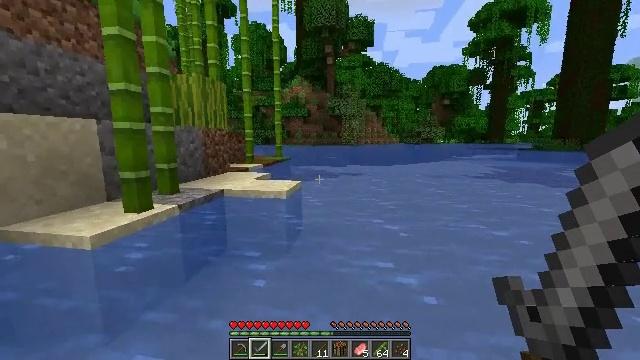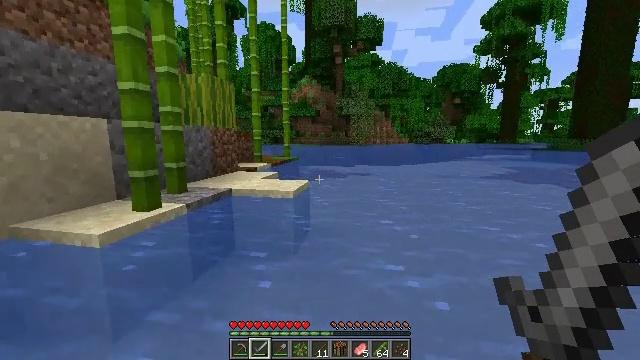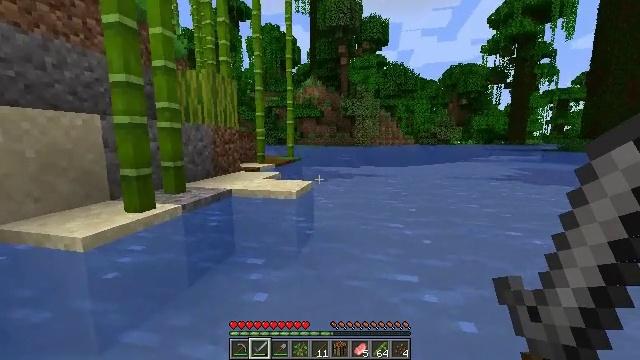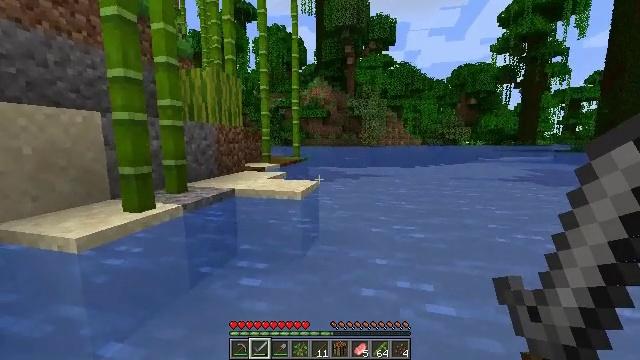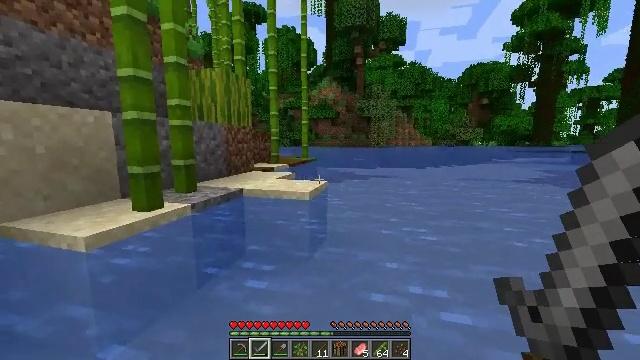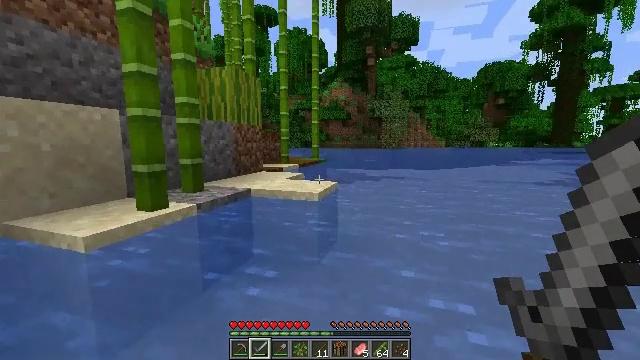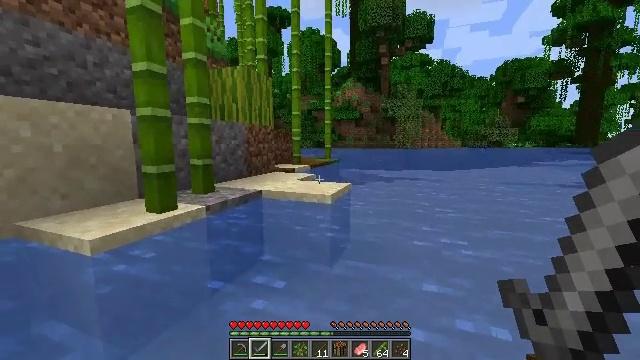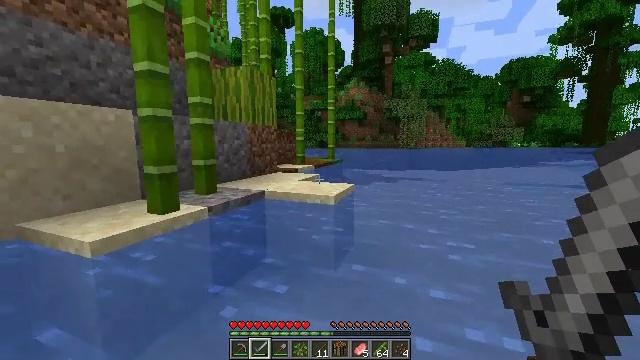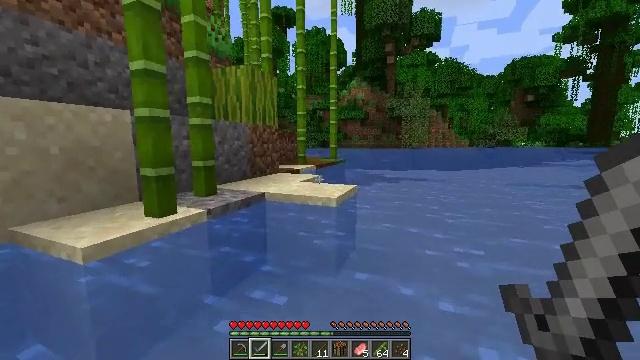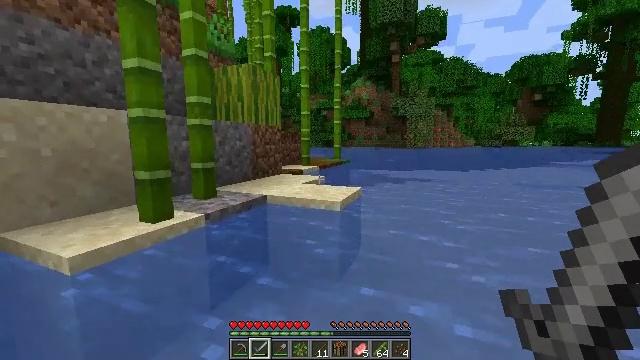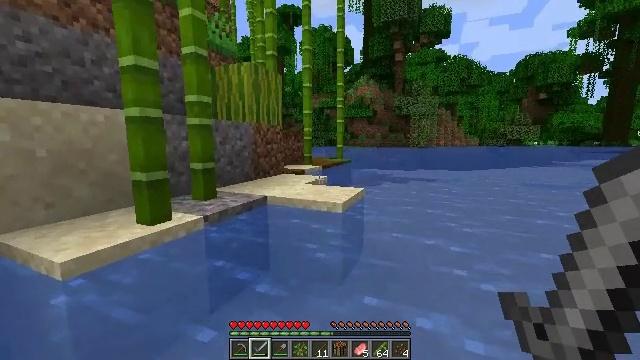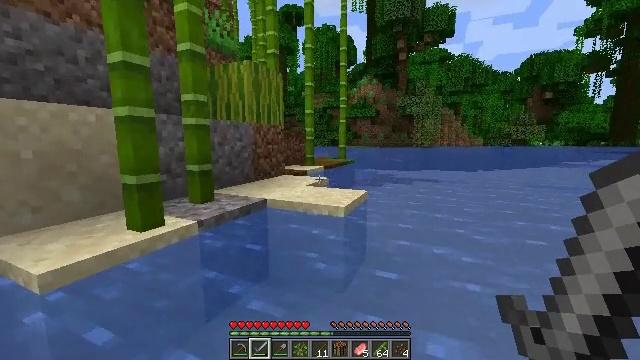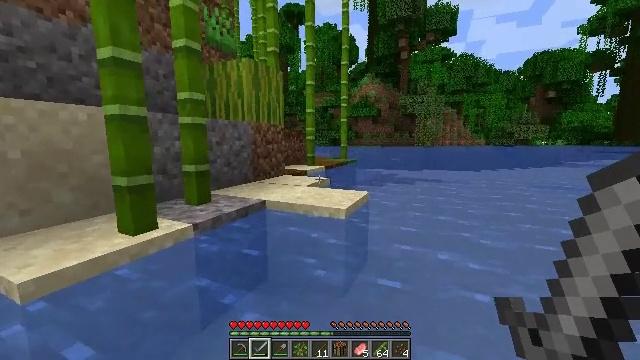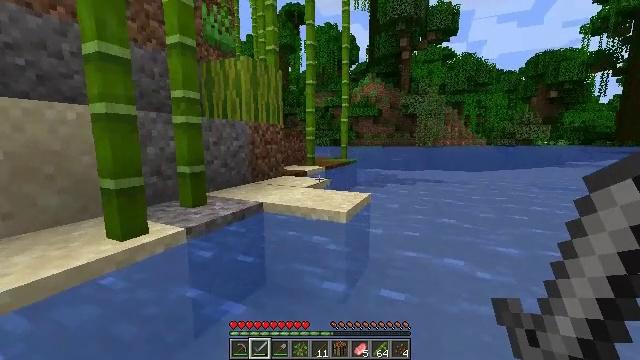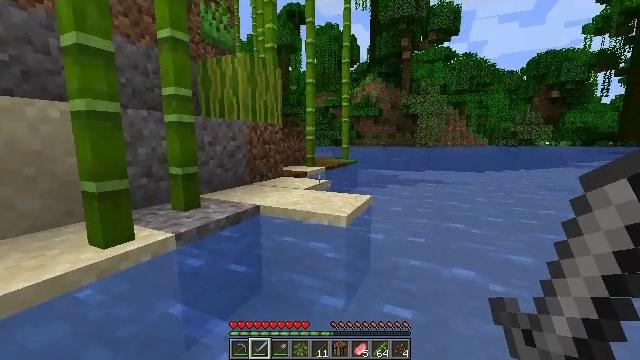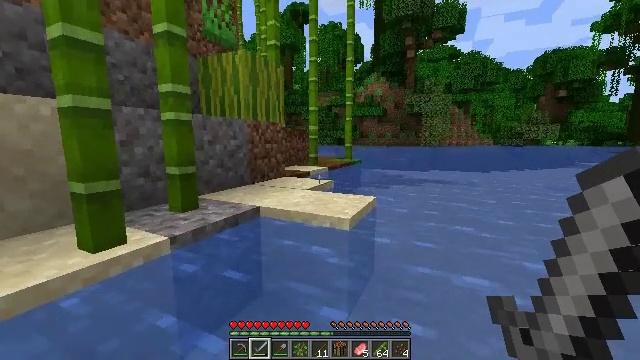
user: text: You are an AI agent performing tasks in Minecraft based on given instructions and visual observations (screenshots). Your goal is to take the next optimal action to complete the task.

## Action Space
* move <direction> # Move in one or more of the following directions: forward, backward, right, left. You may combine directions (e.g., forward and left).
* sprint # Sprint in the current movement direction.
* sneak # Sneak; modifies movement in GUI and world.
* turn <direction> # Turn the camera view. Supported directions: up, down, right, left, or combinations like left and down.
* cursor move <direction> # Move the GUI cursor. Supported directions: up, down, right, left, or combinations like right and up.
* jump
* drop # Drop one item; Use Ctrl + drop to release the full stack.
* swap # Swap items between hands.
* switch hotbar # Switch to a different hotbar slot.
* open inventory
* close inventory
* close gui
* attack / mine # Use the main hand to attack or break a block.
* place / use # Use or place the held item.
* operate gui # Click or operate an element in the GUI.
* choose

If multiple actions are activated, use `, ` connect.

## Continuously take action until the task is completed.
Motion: motion action
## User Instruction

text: Attack the melon to collect it.
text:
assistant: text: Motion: move forward, sprint, turn left
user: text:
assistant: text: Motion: move forward, sprint, turn left
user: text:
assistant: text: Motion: move forward, sprint, turn left
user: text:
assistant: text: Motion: move forward, sprint, turn left
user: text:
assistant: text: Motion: move forward, sprint, turn left
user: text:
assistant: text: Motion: move forward, sprint, turn left
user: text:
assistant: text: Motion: move forward, sprint
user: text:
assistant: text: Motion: move forward, sprint
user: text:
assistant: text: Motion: move forward, sprint
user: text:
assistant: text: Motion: move forward, sprint
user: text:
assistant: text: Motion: move forward, sprint
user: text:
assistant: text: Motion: move forward, sprint
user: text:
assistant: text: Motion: move forward, sprint
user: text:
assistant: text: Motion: move forward, sprint
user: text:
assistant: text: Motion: move forward
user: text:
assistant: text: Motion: move forward, turn left
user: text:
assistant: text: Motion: move forward, turn left
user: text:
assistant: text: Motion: move forward, turn left
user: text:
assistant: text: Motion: move forward
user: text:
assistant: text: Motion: move forward
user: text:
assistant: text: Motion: move forward
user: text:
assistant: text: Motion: move forward
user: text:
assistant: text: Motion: move forward
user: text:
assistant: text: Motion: move forward
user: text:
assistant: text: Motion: move forward
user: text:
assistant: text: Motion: move forward
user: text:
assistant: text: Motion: move forward, jump
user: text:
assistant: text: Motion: move forward, jump
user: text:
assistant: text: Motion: move forward, jump
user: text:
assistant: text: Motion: move forward, jump